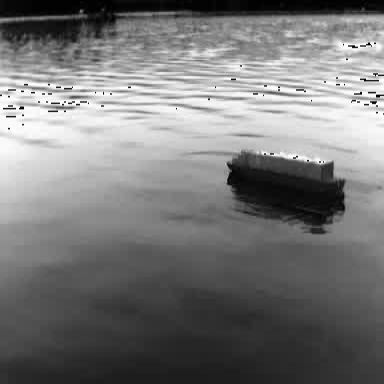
There is a fishing_boat in the infrared image.